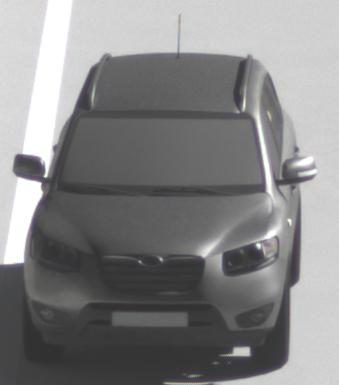
Make: Hyundai
Model: Santa Fe 2.4
Detailed model: Santa Fe (CM)
Model produced from: 2010/01
Model produced until: 2012/09
Doors: 5
Color: gray
Road condition: dry road
Daytime: morning or afternoon
Contrast: high contrast